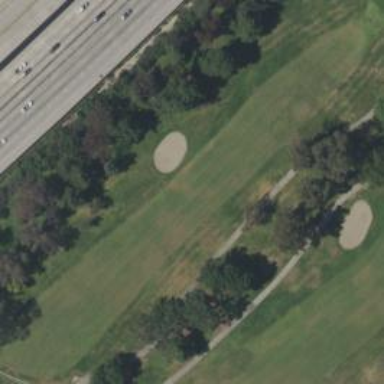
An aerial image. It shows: Golf fairway surrounded by grass.